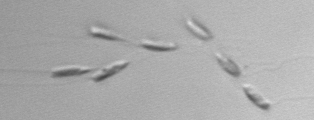
Label: Dinobryon